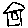
Label: house